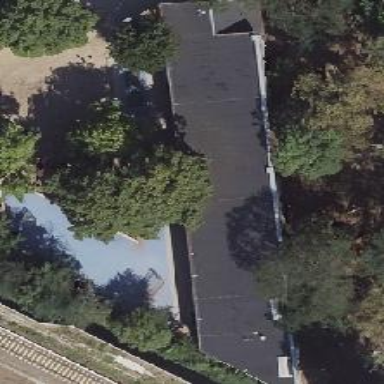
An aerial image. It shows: Multi-sport hall with skillion roof shape.